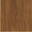
Piece: xx